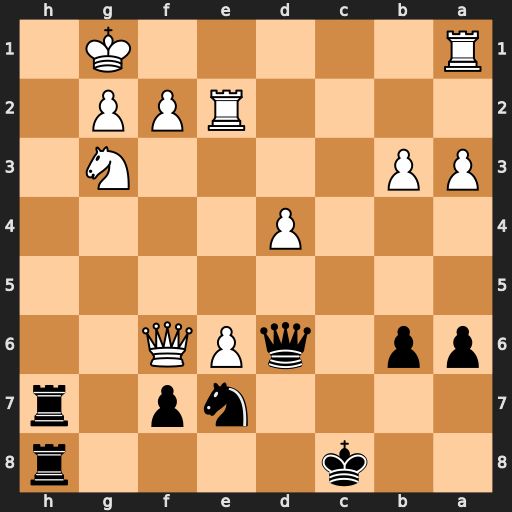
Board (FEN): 2k4r/4np1r/pp1qPQ2/8/3P4/PP4N1/4RPP1/R5K1
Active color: b
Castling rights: -
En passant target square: -
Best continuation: Rh1+ Nxh1 Qh2+ Kf1 Qxh1#